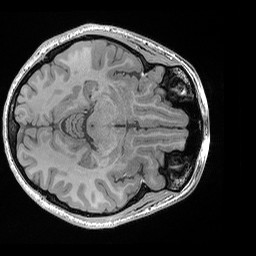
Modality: T1w
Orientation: axial
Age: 21
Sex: female
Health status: healthy
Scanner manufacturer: siemens
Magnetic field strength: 3 T
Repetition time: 0.02 s
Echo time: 0.00492 s